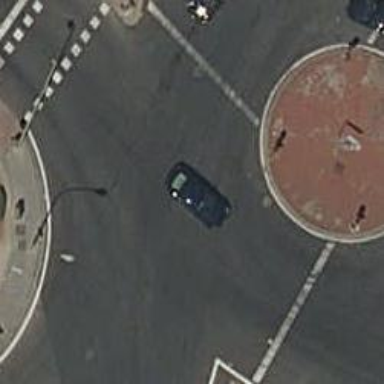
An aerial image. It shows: Tertiary road leading to roundabout junction.